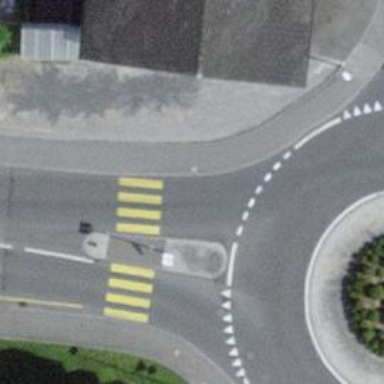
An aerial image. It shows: Secondary road with cycle track on the left side.